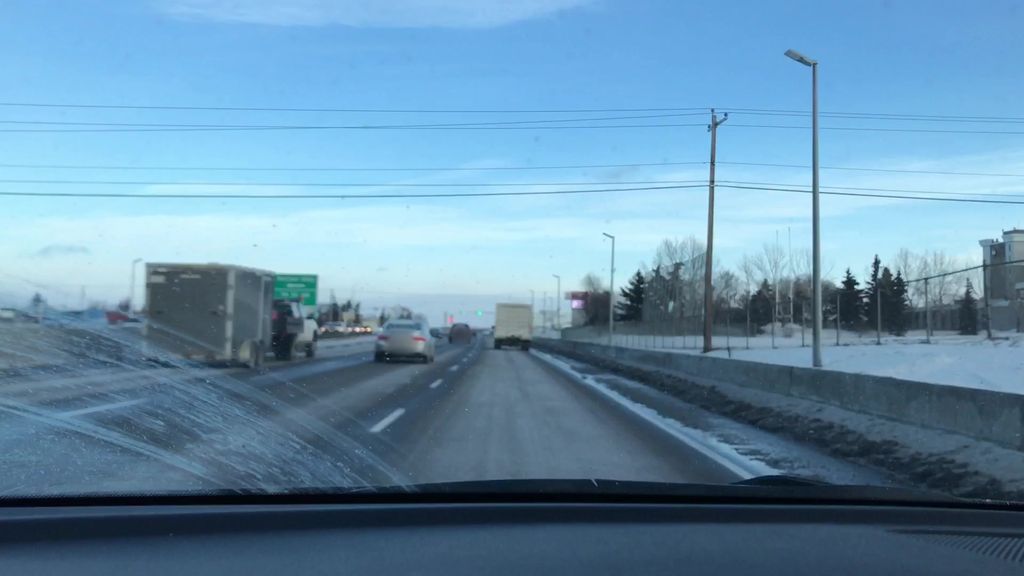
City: calgary